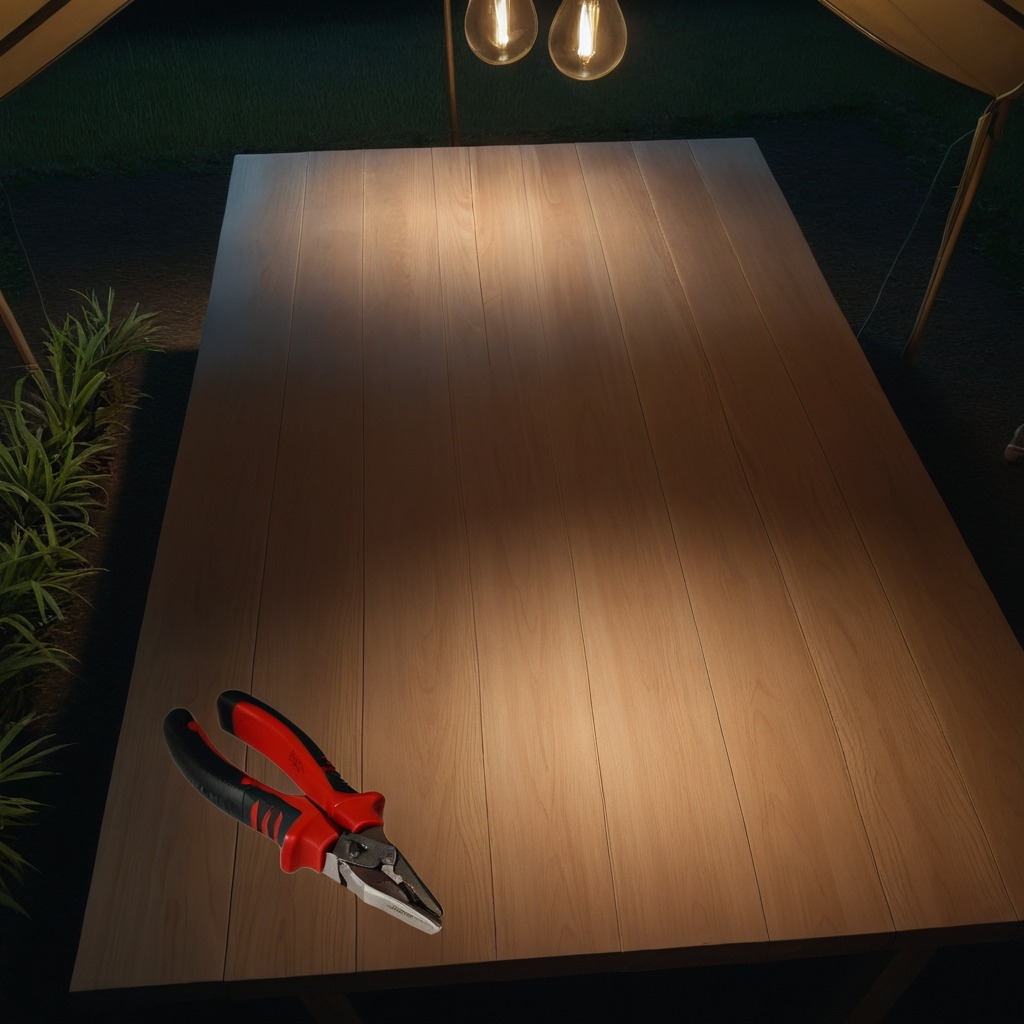
A plier is lying on a wooden table in a jungle field workshop tent at night.